Question: 1. How can I compare the session value with the current user id.
2. To display only the record of that user who is login.
3. Here I join three tables to make this view.
4. if (Session["UserId"] == Model.userAccount.UserId) Here is the code where I got error.

code:
'''
@model IEnumerable<OnlineTaxiReservationSystem.Models.BookingViewModel>
@{
ViewBag.Title = "Index";
}
<h2 id="h1">Bookings Detail</h2>
<p>
@Html.ActionLink("Add New Booking", "Create")
</p>
@if (Session["User"] == null)
{
Response.Redirect(Url.Action("Login", "Account"));
}
else if (Session["LoginRole"].ToString() == "Admin")
{
<table class="table">
<tr>
<th>
@Html.DisplayNameFor(model => model.taxi.TaxiName)
</th>
<th>
@Html.DisplayNameFor(model => model.userAccount.FirstName)
</th>
<th>
@Html.DisplayNameFor(model => model.booking.BookingStartDateandTime)
</th>
<th>
@Html.DisplayNameFor(model => model.booking.BookingEndDateandTime)
</th>
<th>
@Html.DisplayNameFor(model => model.booking.UserContactNo)
</th>
<th>
@Html.DisplayNameFor(model => model.booking.UserStartingLoaction)
</th>
<th>
@Html.DisplayNameFor(model => model.booking.UserDistination)
</th>
<th>
@Html.DisplayNameFor(model => model.bookingStatus.Status)
</th>
<th></th>
</tr>
@foreach (var item in Model)
{
<tr>
<td>
@Html.DisplayFor(modelItem => item.taxi.TaxiName)
</td>
<td>
@Html.DisplayFor(modelItem => item.userAccount.FirstName)
</td>
<td>
@Html.DisplayFor(modelItem => item.booking.BookingStartDateandTime)
</td>
<td>
@Html.DisplayFor(modelItem => item.booking.BookingEndDateandTime)
</td>
<td>
@Html.DisplayFor(modelItem => item.booking.UserContactNo)
</td>
<td>
@Html.DisplayFor(modelItem => item.booking.UserStartingLoaction)
</td>
<td>
@Html.DisplayFor(modelItem => item.booking.UserDistination)
</td>
<td>
@Html.DisplayFor(modelItem => item.bookingStatus.Status)
</td>
<td>
@Html.ActionLink("Edit", "Edit", new { id = item.booking.BookingId }) |
@Html.ActionLink("Details", "Details", new { id = item.booking.BookingId }) |
@Html.ActionLink("Delete", "Delete", new { id = item.booking.BookingId })
</td>
</tr>
}
</table>
}
else if (Session["UserId"] == Model.userAccount.UserId)
{
<table class="table">
<tr>
<th>
@Html.DisplayNameFor(model => model.taxi.TaxiName)
</th>
<th>
@Html.DisplayNameFor(model => model.userAccount.FirstName)
</th>
<th>
@Html.DisplayNameFor(model => model.booking.BookingStartDateandTime)
</th>
<th>
@Html.DisplayNameFor(model => model.booking.BookingEndDateandTime)
</th>
<th>
@Html.DisplayNameFor(model => model.booking.UserContactNo)
</th>
<th>
@Html.DisplayNameFor(model => model.booking.UserStartingLoaction)
</th>
<th>
@Html.DisplayNameFor(model => model.booking.UserDistination)
</th>
<th>
@Html.DisplayNameFor(model => model.bookingStatus.Status)
</th>
<th></th>
</tr>
@foreach (var item in @Model)
{
<tr>
<td>
@Html.DisplayFor(modelItem => item.taxi.TaxiName)
</td>
<td>
@Html.DisplayFor(modelItem => item.userAccount.FirstName)
</td>
<td>
@Html.DisplayFor(modelItem => item.booking.BookingStartDateandTime)
</td>
<td>
@Html.DisplayFor(modelItem => item.booking.BookingEndDateandTime)
</td>
<td>
@Html.DisplayFor(modelItem => item.booking.UserContactNo)
</td>
<td>
@Html.DisplayFor(modelItem => item.booking.UserStartingLoaction)
</td>
<td>
@Html.DisplayFor(modelItem => item.booking.UserDistination)
</td>
<td>
@Html.DisplayFor(modelItem => item.bookingStatus.Status)
</td>
</tr>
}
</table>
}
'''
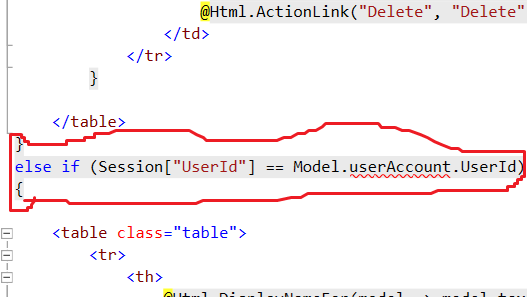
Answer: Model is an enumeration of 'BookingViewModel', so this statement will fail:
'''
else if (Session["UserId"] == Model.userAccount.UserId)
'''
Because 'Model' is a group of items, not just one item.
What you need to do instead is look for the user account and display it:
'''
//This is the else statement that was giving you trouble. Change it to:
else
{
string sessionId = Session["UserId"] as string;
var account = Model.FirstOrDefault(a => a.userAccount.UserId == sessionId);
if(account != null)
{
//Use your display code here
}
else
{
//Figure out what to do if for some odd reason, you can't find it.
}
}
'''
The quick code sample assumes 'userId' is a 'string'. Use casting as needed.
I would suggest creating a partial view to display the fields as opposed to code repetition.